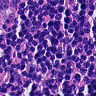
Metastatic tissue present: no